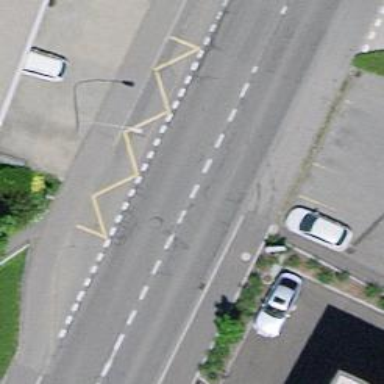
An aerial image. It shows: Bus stop with stop position for public transport.